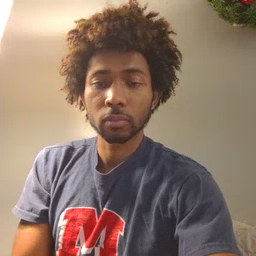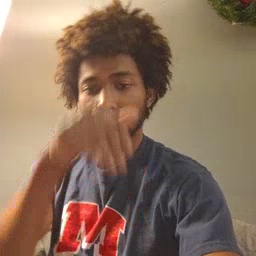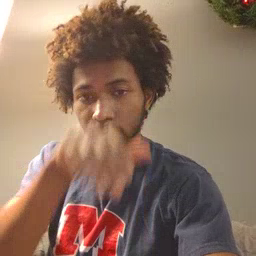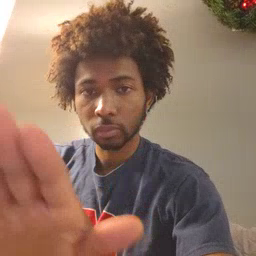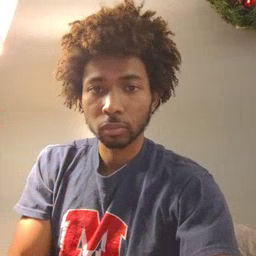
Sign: elephant